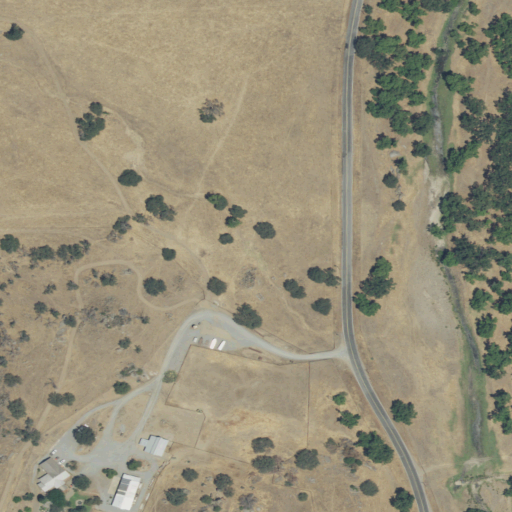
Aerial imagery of valley in California named Bequette Canyon containing grassland, shrub, open development, low intensity development, and medium intensity development